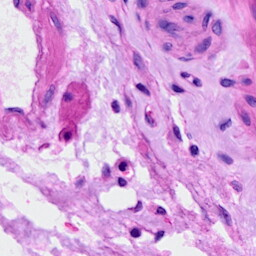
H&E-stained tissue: Ovarian